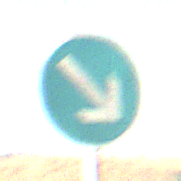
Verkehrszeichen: VorgeschriebeneVorbeifahrtRechts
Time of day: MorningAfternoon
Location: Outdoor (Nature)
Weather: PartlyCloudy
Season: NotSpecified
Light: Natural